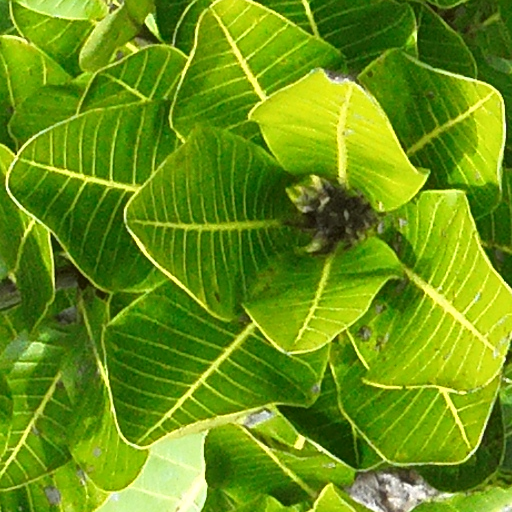
Species: Anacardium excelsum
GBIF accepted scientific name: Anacardium excelsum
Crown area (m\u00b2): 461.452